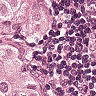
Metastatic tissue present: yes